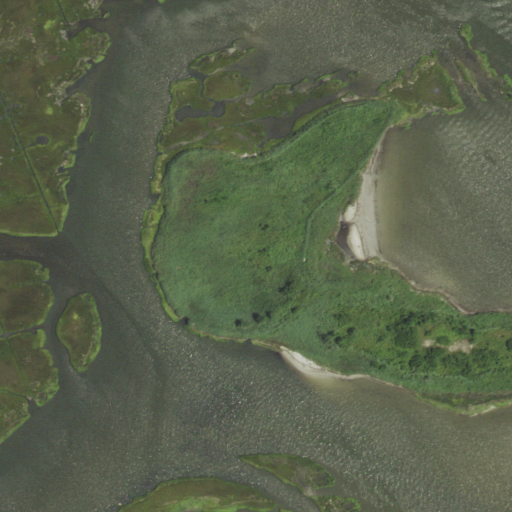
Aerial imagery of island in New York named Nezeras Island containing open water, herbaceous wetlands, and woody wetlands